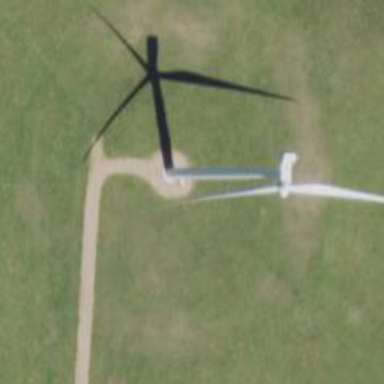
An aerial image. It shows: Wind generator powered by horizontal axis wind turbine.